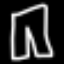
Label: pants